Interaction volume radius: 10 \u00c5
Interaction volume height: 10 \u00c5
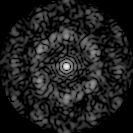
Disorder parameter: 0.6518